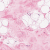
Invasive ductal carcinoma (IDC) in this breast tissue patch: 0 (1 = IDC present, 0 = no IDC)